Question: I am try to use Ionic 'ion-footer-bar' to show three fixed buttons and unlimited other scrolling buttons:

However, the fixed icons are overlapping each other, in Safari. The code is on: <URL>
How can I have the blue buttons layout properly?
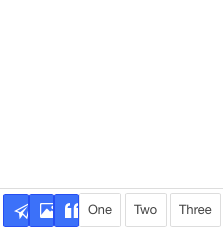
Answer: Well, don't know if this will suffice, but one thing you could do is add this to your CSS:
'''
.buttons button{
margin-right:2px;
}
'''
Here is the updated Codepen: <URL>
Also, I played with resizing your Codepen, and it seems if you put this additional CSS rule, it will not overlap once the window is resized:
'''
.buttons{
min-width: 120px;
}
'''
Updated CSS is in the same Codepen: <URL>
Now, I don't know how will this behave on your device though - you may want to calculate the width and then set that min-width accordingly.